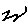
Label: zigzag